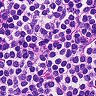
Metastatic tissue present: no